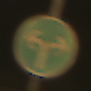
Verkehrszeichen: VorgeschriebeneFahrtrichtungRechtsOderLinks
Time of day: Night
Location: Outdoor (Urban)
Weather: Clear
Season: NotSpecified
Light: Artificial